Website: macys
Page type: customer-info-address
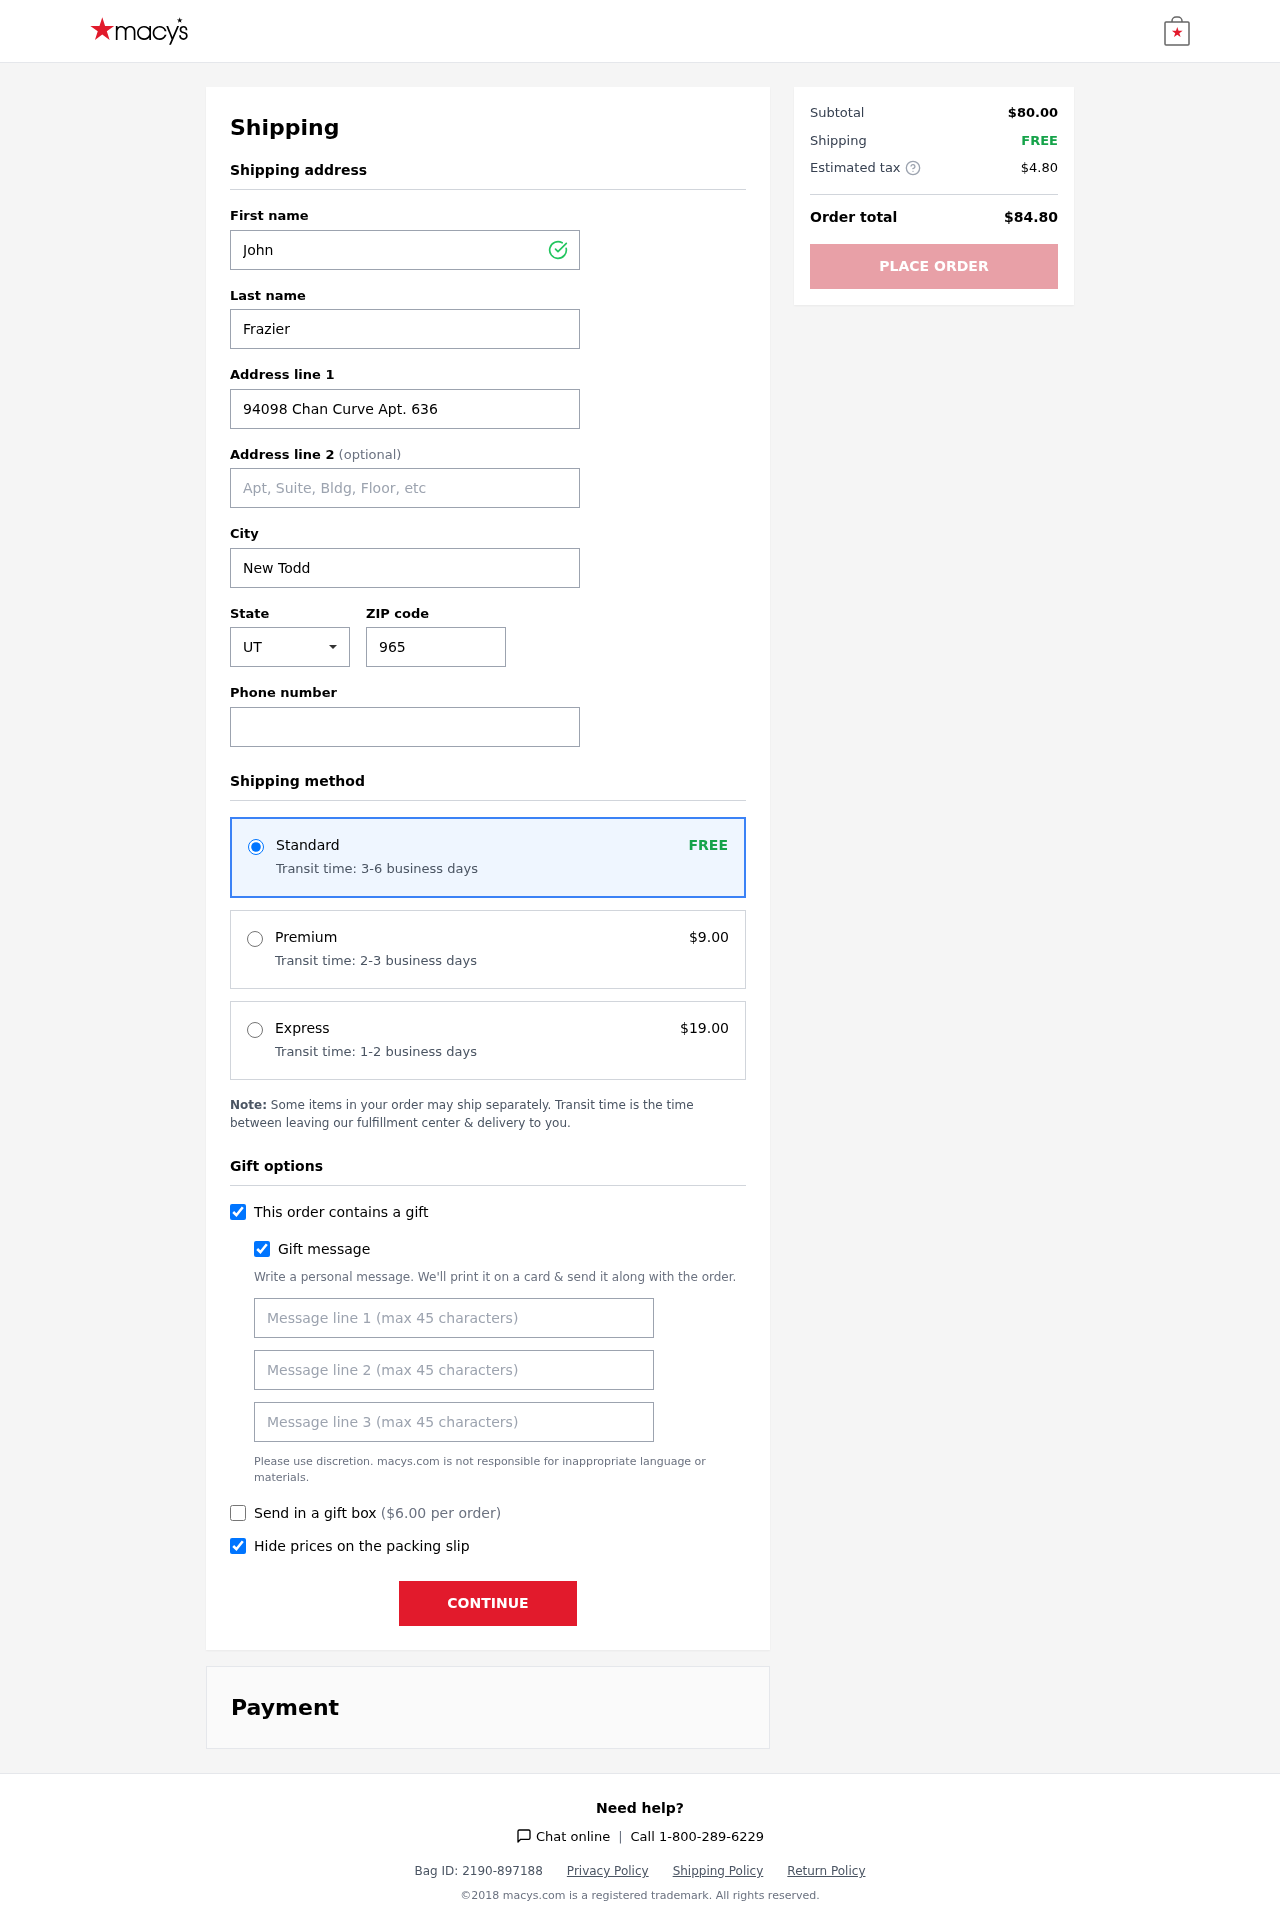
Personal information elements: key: PII_CITY
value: New Todd
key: PII_FIRSTNAME
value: John
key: PII_GIFT_MESSAGE
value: Hey Lisa, I know how much you love cozying up your space, so I thought this would add a perfect touch to your bedroom. Can’t wait to see how it brightens up your new place! Enjoy!  John
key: PII_LASTNAME
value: Frazier
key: PII_PHONE
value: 2659023408
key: PII_POSTCODE
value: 96578
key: PII_STATE_ABBR
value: UT
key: PII_STREET
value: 94098 Chan Curve Apt. 636
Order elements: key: ORDER_SHIPPING_STANDARD
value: FREE
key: ORDER_SHIPPING_STANDARD_TIME
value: Transit time: 3-6 business days
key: ORDER_SHIPPING_PREMIUM
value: $9.00
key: ORDER_SHIPPING_PREMIUM_TIME
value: Transit time: 2-3 business days
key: ORDER_SHIPPING_EXPRESS
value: $19.00
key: ORDER_SHIPPING_EXPRESS_TIME
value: Transit time: 1-2 business days
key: ORDER_GIFT_BOX_FEE
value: $6.00
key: ORDER_SUBTOTAL
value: $80.00
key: ORDER_SHIPPING_COST
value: FREE
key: ORDER_TAX
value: $4.80
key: ORDER_TOTAL
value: $84.80